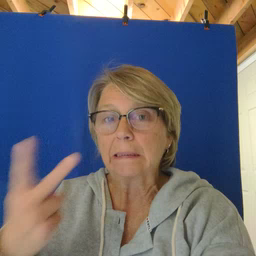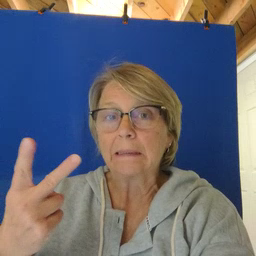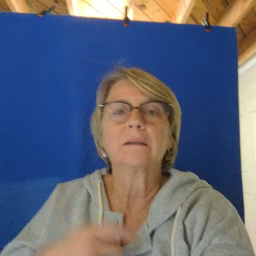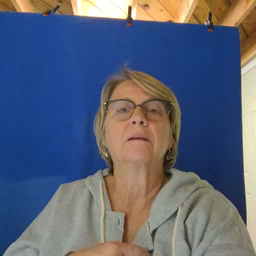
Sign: see